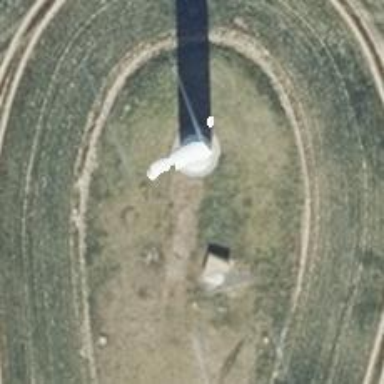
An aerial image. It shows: Wind generator with horizontal axis. The generator is wind turbine.